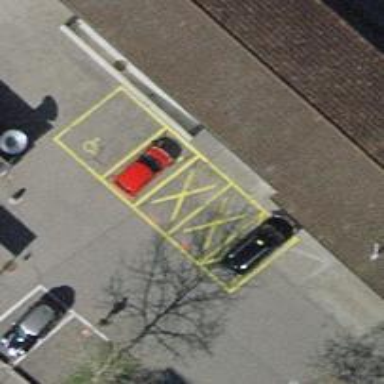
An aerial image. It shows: Taxi stand.